Question: Here is the code that I'm working with and an image which shows the result. This final product has the look that I'm going for, but I think that there must be a better way to do this.
'''
<Page
x:Class="UIFollowAlong.MainPage"
xmlns="http://schemas.microsoft.com/winfx/2006/xaml/presentation"
xmlns:x="http://schemas.microsoft.com/winfx/2006/xaml"
xmlns:local="using:UIFollowAlong"
xmlns:d="http://schemas.microsoft.com/expression/blend/2008"
xmlns:mc="http://schemas.openxmlformats.org/markup-compatibility/2006"
mc:Ignorable="d"
Background="{ThemeResource ApplicationPageBackgroundThemeBrush}">
<Page.Resources>
<Style TargetType="Rectangle"
x:Key="ColorButton">
<Setter Property="Margin" Value="5"/>
<Setter Property="RadiusX" Value="50"/>
<Setter Property="RadiusY" Value="50"/>
</Style>
</Page.Resources>
<Grid Background="White">
<Grid.RowDefinitions>
<RowDefinition/>
<RowDefinition/>
</Grid.RowDefinitions>
<Grid.ColumnDefinitions>
<ColumnDefinition/>
<ColumnDefinition/>
</Grid.ColumnDefinitions>
<Rectangle x:Name="RedButton"
Grid.Row="0"
Grid.Column="0"
Fill="Red"
Style="{StaticResource ColorButton}"/>
<Rectangle x:Name="YellowButton"
Grid.Row="0"
Grid.Column="1"
Fill="Yellow"
Style="{StaticResource ColorButton}"/>
<Rectangle x:Name="GreenButton"
Grid.Row="1"
Grid.Column="0"
Fill="Green"
Style="{StaticResource ColorButton}"/>
<Rectangle x:Name="BlueButton"
Grid.Row="1"
Grid.Column="1"
Fill="Blue"
Style="{StaticResource ColorButton}"/>
<Ellipse x:Name="CenterDot"
Grid.ColumnSpan="2"
Grid.RowSpan="2"
Fill="Black"
Width="50"
Height="50"
HorizontalAlignment="Center"
VerticalAlignment="Center"/>
</Grid>
'''

The code in particular that I'm asking the question about is the Ellipse.
'''
<Ellipse x:Name="CenterDot"
Grid.ColumnSpan="2"
Grid.RowSpan="2"
Fill="Black"
Width="50"
Height="50"
HorizontalAlignment="Center"
VerticalAlignment="Center"/>
'''
How can I align the ellipse to the center while ignoring the row and column definitions of the grid? By default, the ellipse goes to 0,0 and gets placed on top of the red rectangle in the top-most left-most grid position.
I tried to place within the page, rather than within the grid, but I think the page can only have one content property?
The picture I showed is exactly the result I wanted I'm just wondering if there is an alternative way to achieve this that does involve spanning multiple row and column definitions.
Thanks!
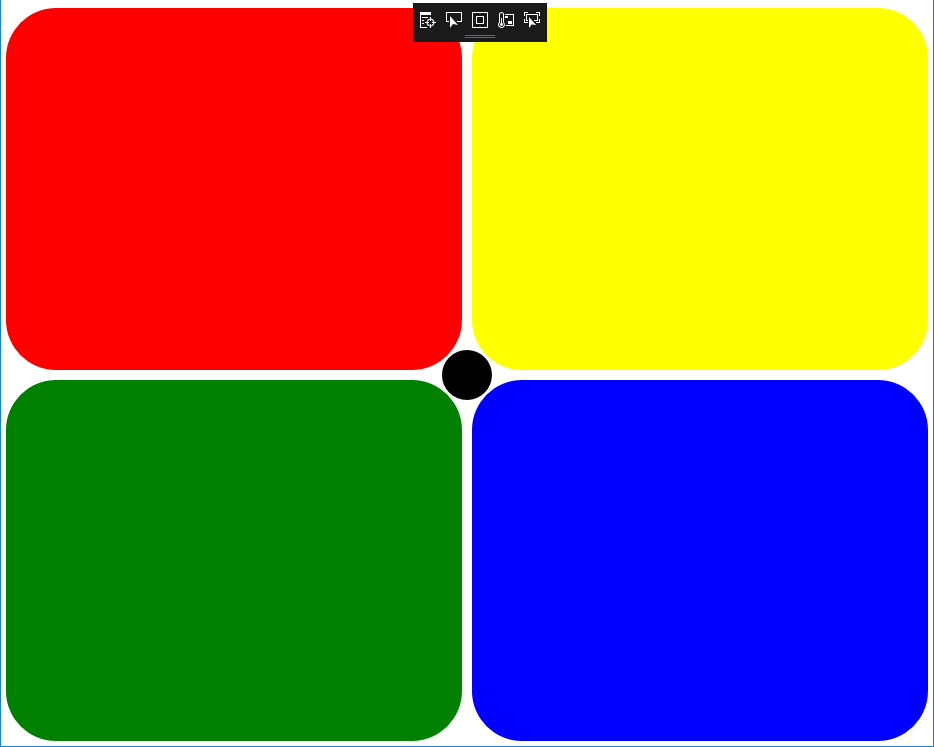
Answer: To have have multiple layers over the same area introduce one more Grid:
'''
<Grid>
<!--layer 0-->
<Grid Background="White">
<Grid.RowDefinitions>
<RowDefinition/>
<RowDefinition/>
</Grid.RowDefinitions>
<Grid.ColumnDefinitions>
<ColumnDefinition/>
<ColumnDefinition/>
</Grid.ColumnDefinitions>
<Rectangle x:Name="RedButton"
Grid.Row="0"
Grid.Column="0"
Fill="Red"
Style="{StaticResource ColorButton}"/>
<Rectangle x:Name="YellowButton"
Grid.Row="0"
Grid.Column="1"
Fill="Yellow"
Style="{StaticResource ColorButton}"/>
<Rectangle x:Name="GreenButton"
Grid.Row="1"
Grid.Column="0"
Fill="Green"
Style="{StaticResource ColorButton}"/>
<Rectangle x:Name="BlueButton"
Grid.Row="1"
Grid.Column="1"
Fill="Blue"
Style="{StaticResource ColorButton}"/>
</Grid>
<!--layer 1, covers layer 0-->
<Ellipse x:Name="CenterDot"
Fill="Black"
Width="50"
Height="50"
HorizontalAlignment="Center"
VerticalAlignment="Center"/>
</Grid>
'''
Grid with White background and Ellipse are positioned in the same cell of the outer Grid.
To see how Ellipse can cover Rectangles - increase Ellipse size (Height/Width)